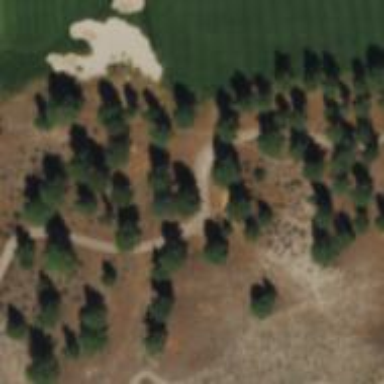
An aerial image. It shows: Pathway for golfing.